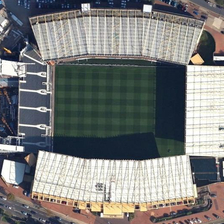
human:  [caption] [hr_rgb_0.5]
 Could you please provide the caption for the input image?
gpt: many cars are around a large stadium .

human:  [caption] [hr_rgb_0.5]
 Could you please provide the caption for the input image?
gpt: many cars are around a large stadium .

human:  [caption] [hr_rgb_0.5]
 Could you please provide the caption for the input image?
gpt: the bottom of the center of the stadium is a green playground .

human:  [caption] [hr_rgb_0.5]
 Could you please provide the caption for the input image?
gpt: lots of colourful building around the stadium .

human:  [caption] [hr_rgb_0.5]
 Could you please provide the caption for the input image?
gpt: the bottom of the center of the stadium is a green playground .